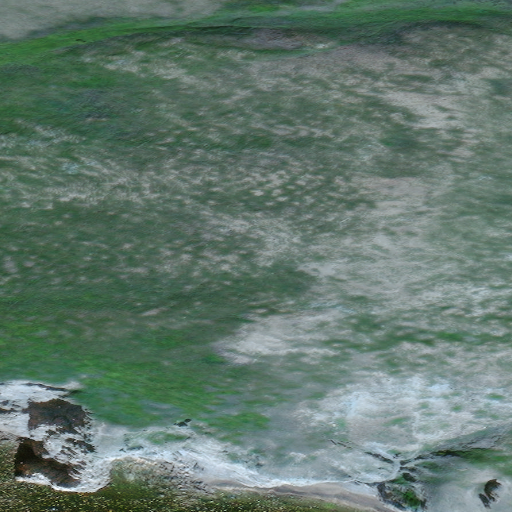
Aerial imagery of cliff(s) in Alaska named Artigotrat containing only unknown